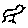
Label: bird